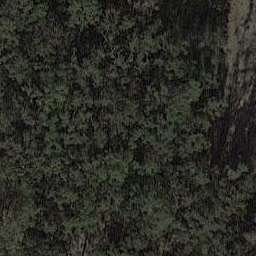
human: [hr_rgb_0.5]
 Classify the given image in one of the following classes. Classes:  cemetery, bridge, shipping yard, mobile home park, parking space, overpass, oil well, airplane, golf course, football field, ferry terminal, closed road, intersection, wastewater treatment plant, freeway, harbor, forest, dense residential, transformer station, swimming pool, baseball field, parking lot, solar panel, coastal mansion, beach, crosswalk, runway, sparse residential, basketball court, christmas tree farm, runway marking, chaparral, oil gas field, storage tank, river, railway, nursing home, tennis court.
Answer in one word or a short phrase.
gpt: forest